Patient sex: M
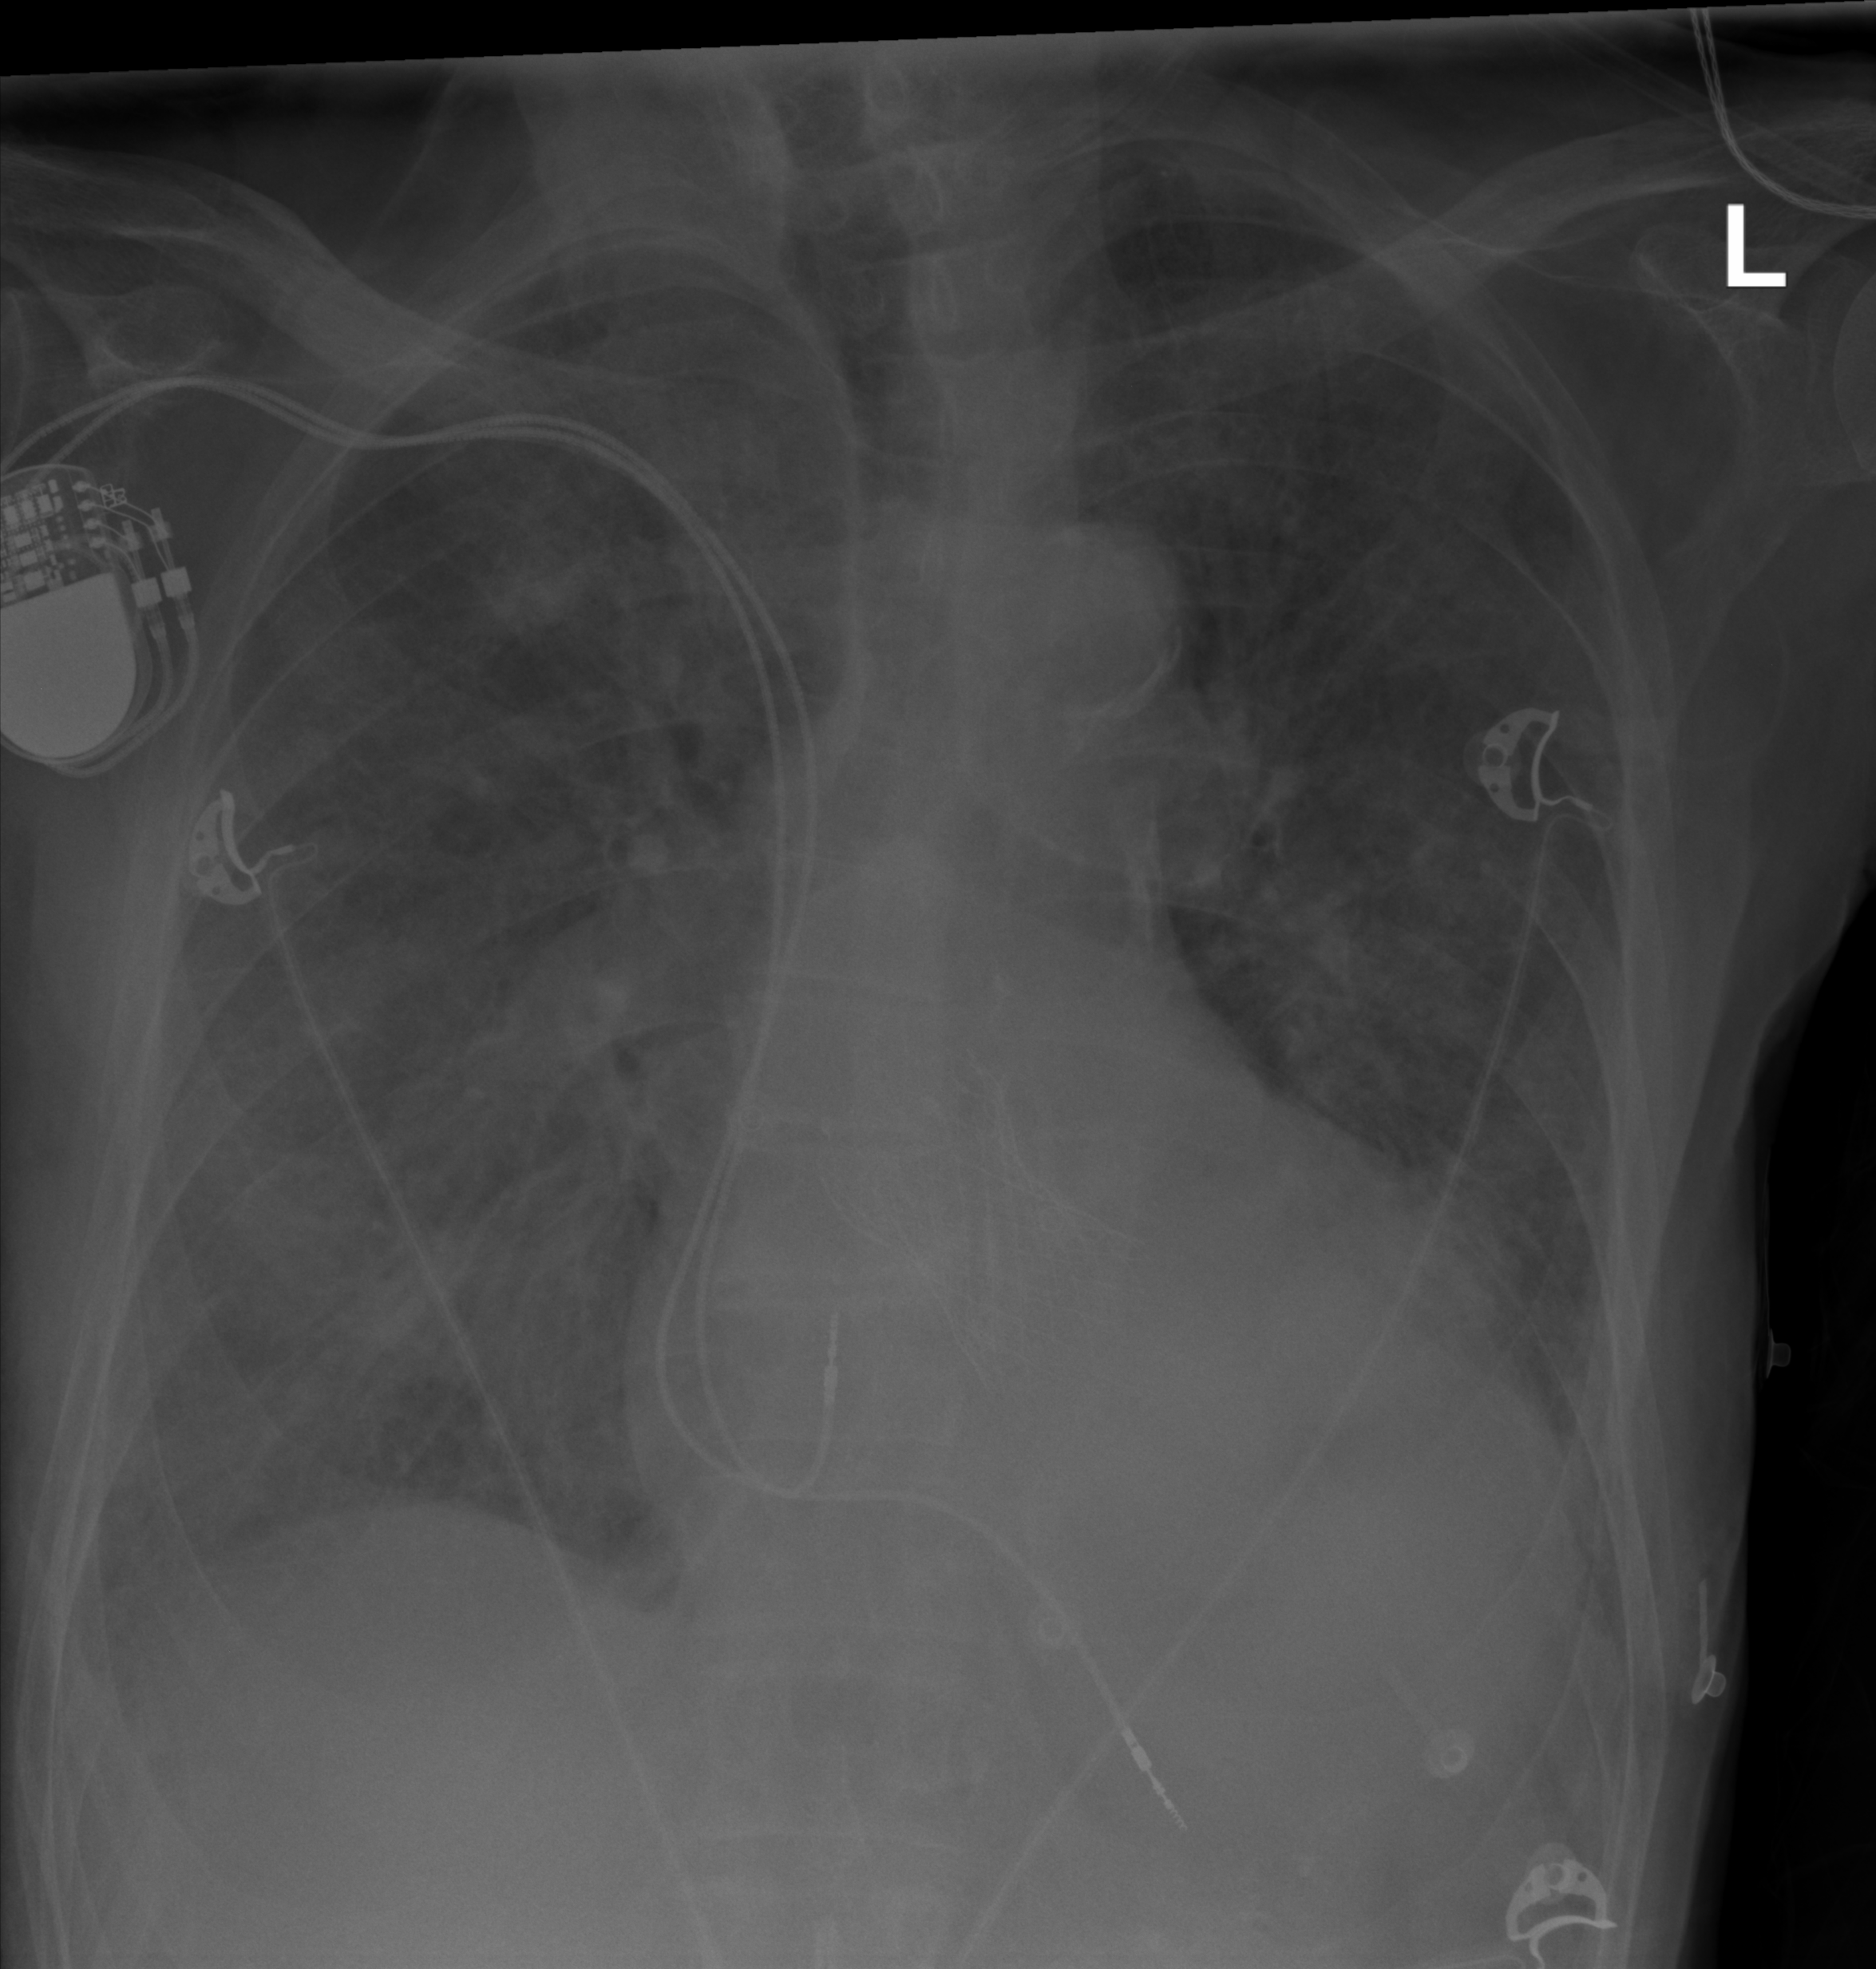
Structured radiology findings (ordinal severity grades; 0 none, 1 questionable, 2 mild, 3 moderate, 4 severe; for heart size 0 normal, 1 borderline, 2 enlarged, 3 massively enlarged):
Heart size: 1
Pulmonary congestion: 2
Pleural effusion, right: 0
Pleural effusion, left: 2
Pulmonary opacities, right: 3
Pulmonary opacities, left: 3
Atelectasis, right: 3
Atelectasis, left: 3